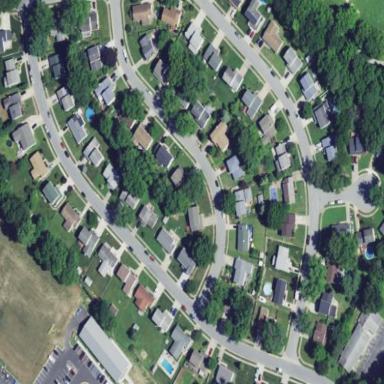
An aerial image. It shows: This residential area consists of single-family homes.